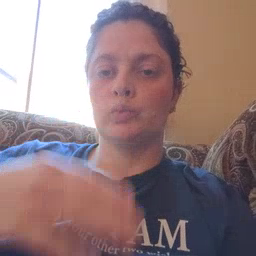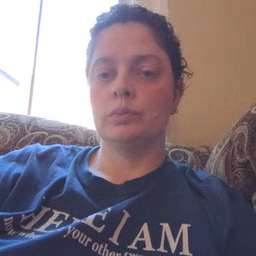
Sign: blue